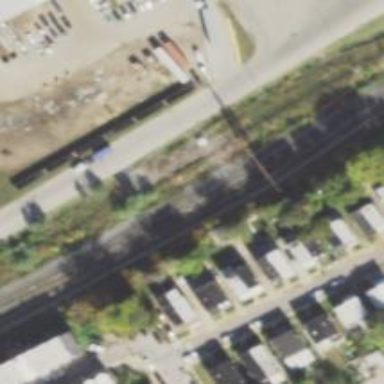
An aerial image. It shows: Junction on the railway.